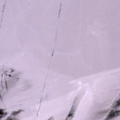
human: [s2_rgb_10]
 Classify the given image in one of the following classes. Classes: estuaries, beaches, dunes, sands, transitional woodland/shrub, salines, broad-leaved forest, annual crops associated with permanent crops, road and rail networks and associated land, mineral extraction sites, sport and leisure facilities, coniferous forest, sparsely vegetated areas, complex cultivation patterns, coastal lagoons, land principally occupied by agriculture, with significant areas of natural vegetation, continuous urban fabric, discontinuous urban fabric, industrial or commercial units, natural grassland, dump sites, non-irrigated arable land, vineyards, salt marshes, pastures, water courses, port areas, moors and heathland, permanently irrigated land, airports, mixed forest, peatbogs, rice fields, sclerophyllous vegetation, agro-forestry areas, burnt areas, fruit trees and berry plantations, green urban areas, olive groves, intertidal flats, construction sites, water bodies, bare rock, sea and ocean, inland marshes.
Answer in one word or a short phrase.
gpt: sea and ocean